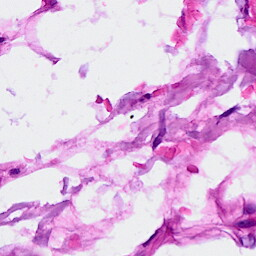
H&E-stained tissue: Breast